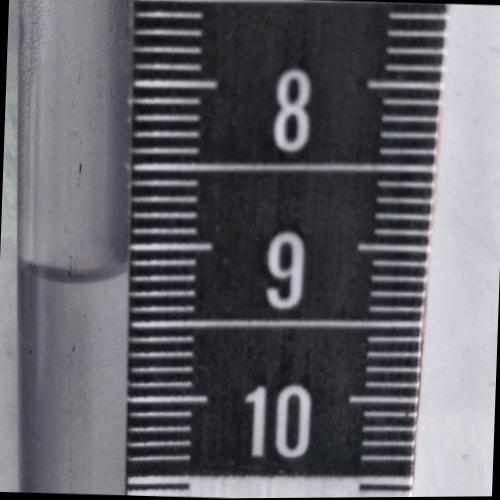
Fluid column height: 9.2 cm